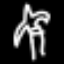
Label: palm tree